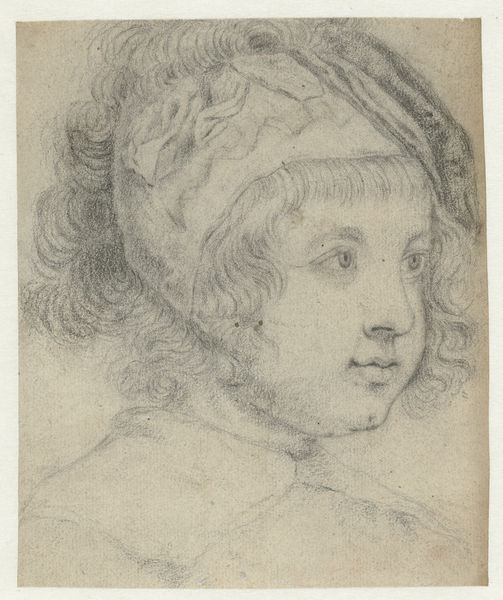
Titel: Kinderhoofdje met krullend haar en kapje op, naar rechts
Künstler: Abraham Bloteling
Standort: Amsterdam
Institution: Rijksmuseum
Schlagwörter: mädchen, hut, mund, nase, profil, schwarz, skizze, zeichnung, blick, tuch, haube, mütze, augen, gesicht, kragen, hals, portrait, porträt, schauen, haare, kind, augenbrauen, kinn, lippen, locken, magd, papier, studie, weib, kopftuch, junge, lächelnd, bub, lockig, bleistift, neugierig, gelockt, portrat, kinderkopf, h, ermund